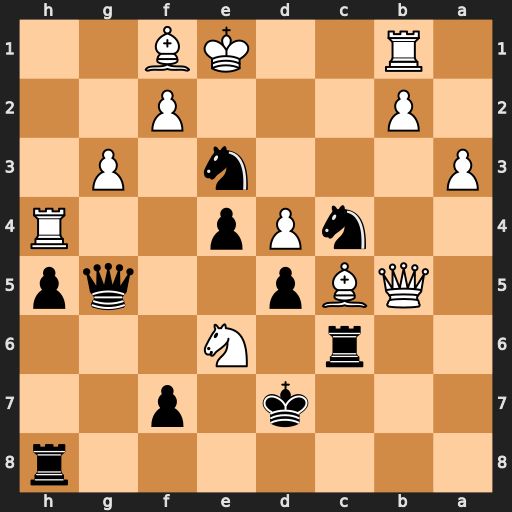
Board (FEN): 7r/3k1p2/2r1N3/1QBp2qp/2nPp2R/P3n1P1/1P3P2/1R2KB2
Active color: b
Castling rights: -
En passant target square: -
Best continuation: Nc2+ Kd1 Qd2#